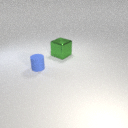
small blue rubber cylinder in front of large green metal cube